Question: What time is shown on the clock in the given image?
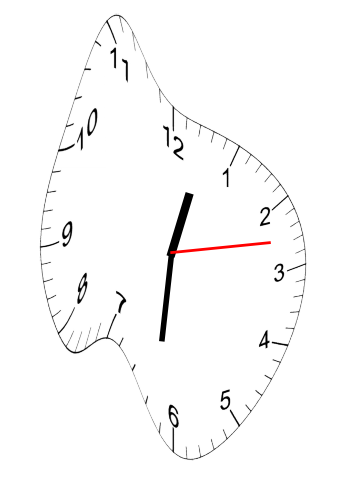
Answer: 12:31:13